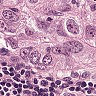
Metastatic tissue present: yes